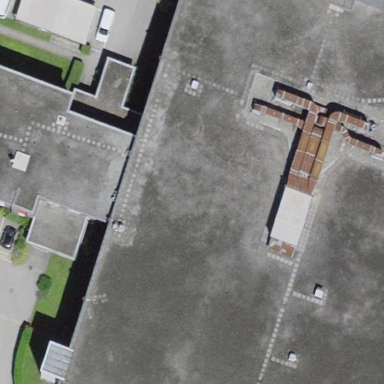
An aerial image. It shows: Industrial building.